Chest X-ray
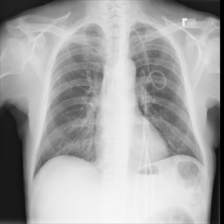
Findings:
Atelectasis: negative
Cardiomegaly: negative
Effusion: negative
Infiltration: negative
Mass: negative
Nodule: negative
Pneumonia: negative
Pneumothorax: negative
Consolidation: negative
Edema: negative
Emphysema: negative
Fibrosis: negative
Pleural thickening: negative
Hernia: negative